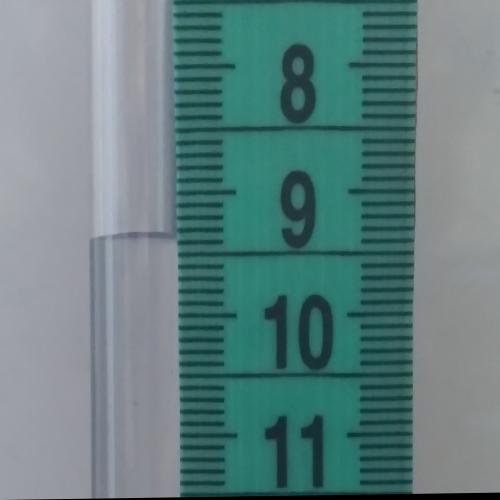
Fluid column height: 9.3 cm